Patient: sex M, age 52
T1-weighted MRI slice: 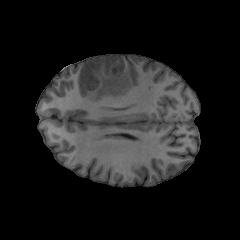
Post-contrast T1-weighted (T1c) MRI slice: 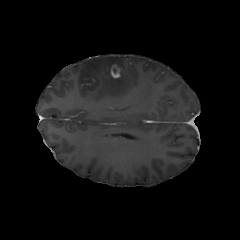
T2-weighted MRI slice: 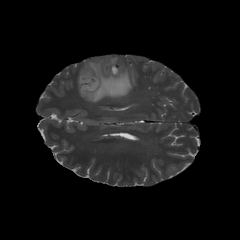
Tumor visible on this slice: yes
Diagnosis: Glioblastoma, IDH-wildtype
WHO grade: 4